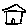
Label: house